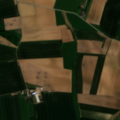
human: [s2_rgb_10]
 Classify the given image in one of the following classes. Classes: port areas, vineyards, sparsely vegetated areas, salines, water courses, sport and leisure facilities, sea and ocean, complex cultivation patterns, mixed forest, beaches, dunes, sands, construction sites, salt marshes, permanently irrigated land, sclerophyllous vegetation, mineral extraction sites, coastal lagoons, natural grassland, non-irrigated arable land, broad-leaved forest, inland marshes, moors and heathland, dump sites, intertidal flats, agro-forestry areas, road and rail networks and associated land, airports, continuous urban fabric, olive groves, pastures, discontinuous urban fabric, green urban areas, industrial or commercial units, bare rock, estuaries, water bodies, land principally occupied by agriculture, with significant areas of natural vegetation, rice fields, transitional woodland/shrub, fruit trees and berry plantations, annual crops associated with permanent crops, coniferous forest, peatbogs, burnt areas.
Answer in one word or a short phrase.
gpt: non-irrigated arable land, pastures